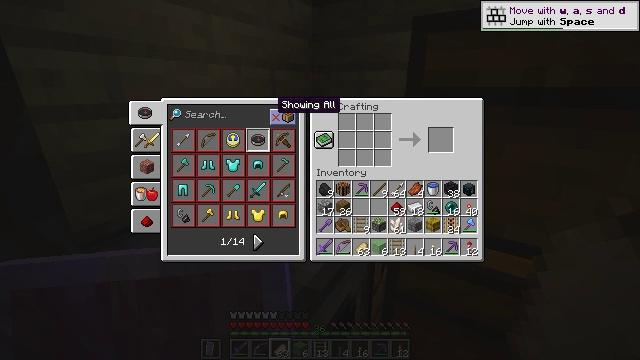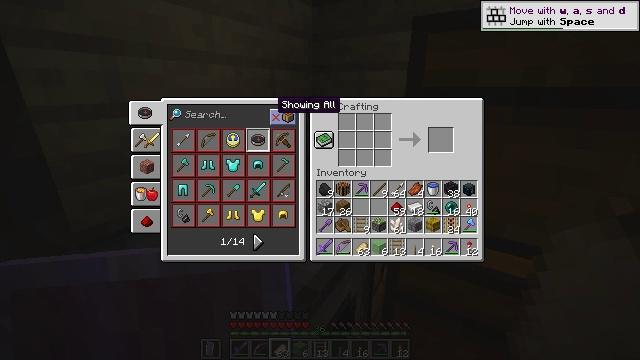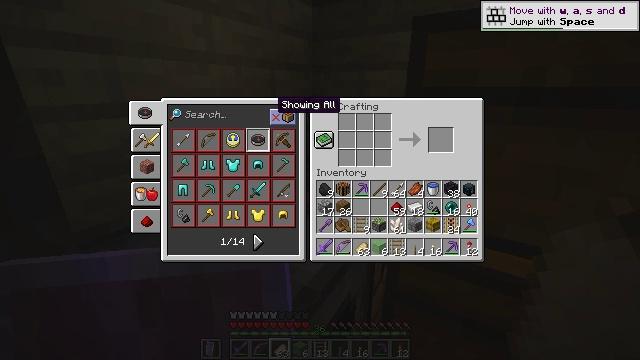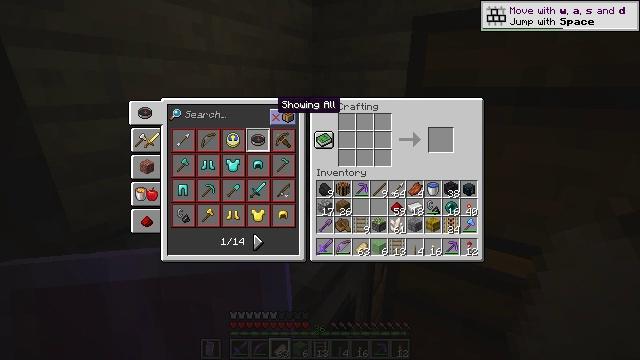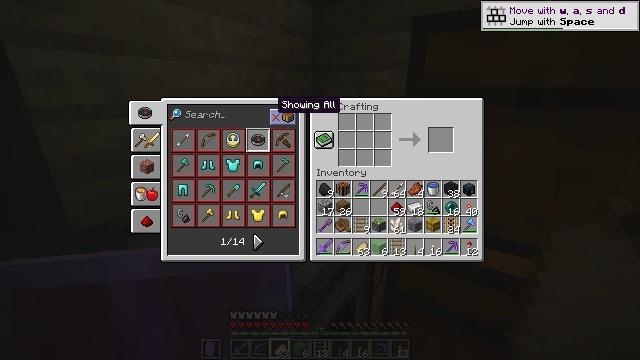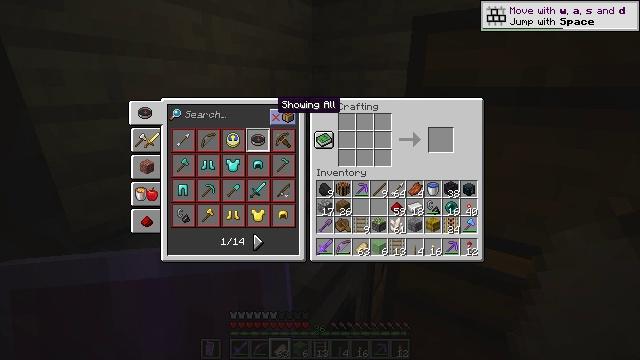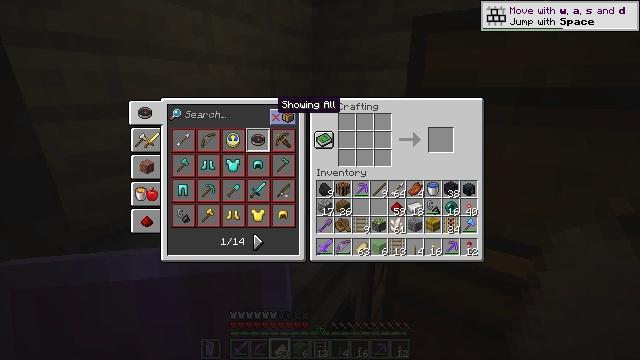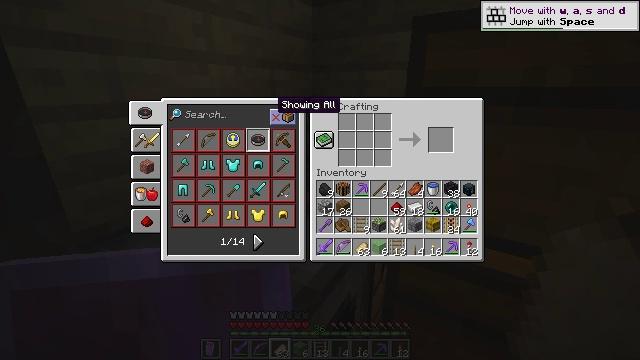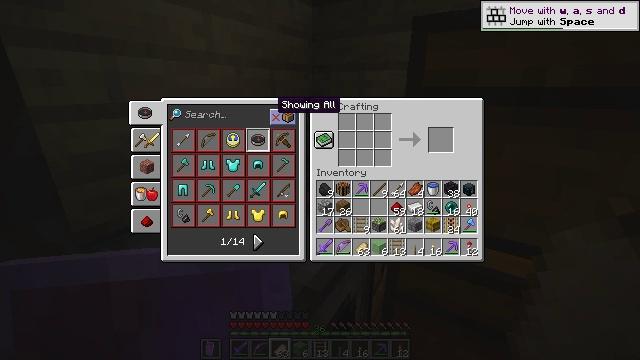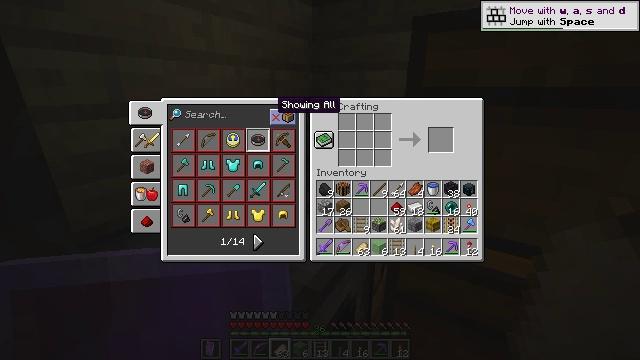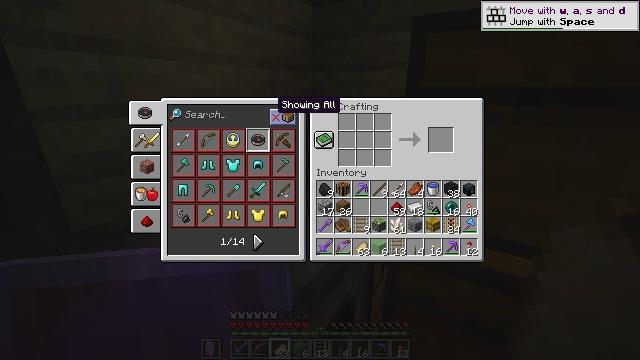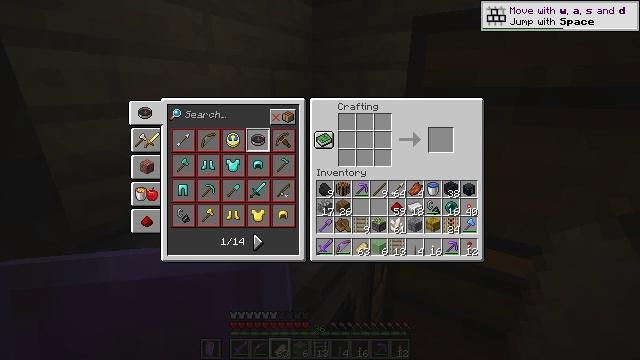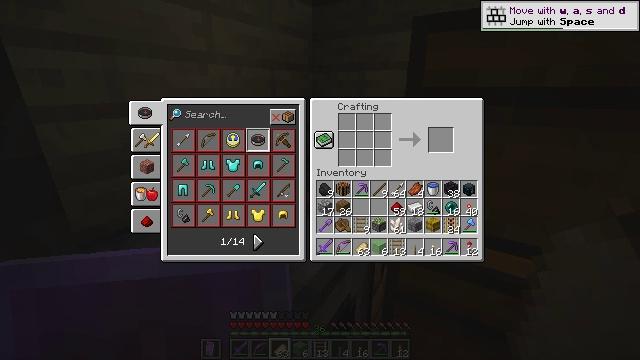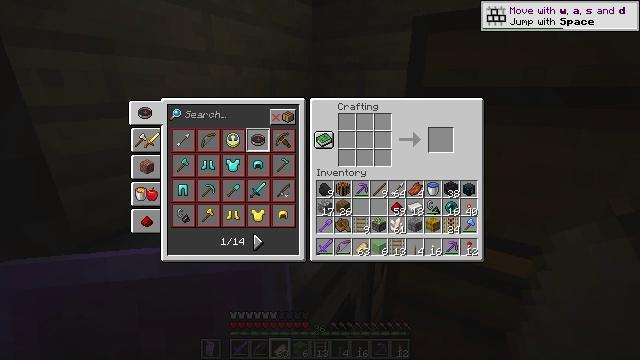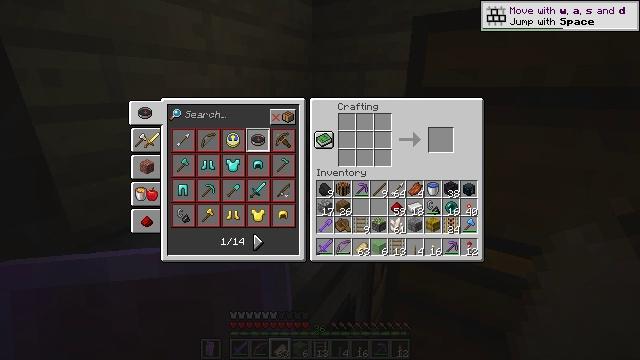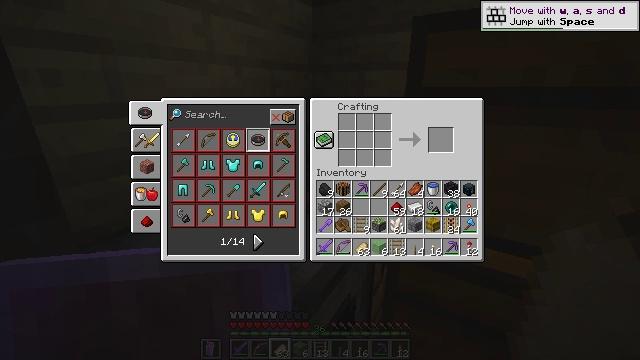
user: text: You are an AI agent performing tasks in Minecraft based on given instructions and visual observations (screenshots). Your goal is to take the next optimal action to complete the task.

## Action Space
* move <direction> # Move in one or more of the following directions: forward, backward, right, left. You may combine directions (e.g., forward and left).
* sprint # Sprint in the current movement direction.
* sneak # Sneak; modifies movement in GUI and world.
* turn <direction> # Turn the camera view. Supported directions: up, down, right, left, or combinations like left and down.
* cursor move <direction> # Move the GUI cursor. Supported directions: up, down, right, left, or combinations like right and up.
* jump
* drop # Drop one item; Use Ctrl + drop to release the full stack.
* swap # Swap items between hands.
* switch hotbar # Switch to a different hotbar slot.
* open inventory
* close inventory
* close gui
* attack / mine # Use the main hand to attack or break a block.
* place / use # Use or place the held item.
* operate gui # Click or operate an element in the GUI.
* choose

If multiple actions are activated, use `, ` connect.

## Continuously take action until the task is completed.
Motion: motion action
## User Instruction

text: Construct a comparator using a crafting table.
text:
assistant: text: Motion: no_op
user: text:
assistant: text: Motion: no_op
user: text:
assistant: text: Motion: no_op
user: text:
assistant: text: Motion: no_op
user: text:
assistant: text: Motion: no_op
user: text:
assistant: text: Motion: no_op
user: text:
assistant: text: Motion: no_op
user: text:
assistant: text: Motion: no_op
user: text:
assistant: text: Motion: no_op
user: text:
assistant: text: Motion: no_op
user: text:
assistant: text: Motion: turn left
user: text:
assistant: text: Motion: no_op
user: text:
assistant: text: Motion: no_op
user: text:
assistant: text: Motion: no_op
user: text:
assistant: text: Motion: no_op
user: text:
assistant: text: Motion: no_op
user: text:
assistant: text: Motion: attack / mine
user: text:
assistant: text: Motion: attack / mine
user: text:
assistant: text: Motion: attack / mine
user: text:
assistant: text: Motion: no_op
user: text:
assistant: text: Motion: no_op
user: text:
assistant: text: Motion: no_op
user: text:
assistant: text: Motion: no_op
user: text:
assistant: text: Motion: no_op
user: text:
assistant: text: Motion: no_op
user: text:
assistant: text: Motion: no_op
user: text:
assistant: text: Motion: no_op
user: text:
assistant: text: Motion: no_op
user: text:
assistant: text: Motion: no_op
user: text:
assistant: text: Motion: no_op